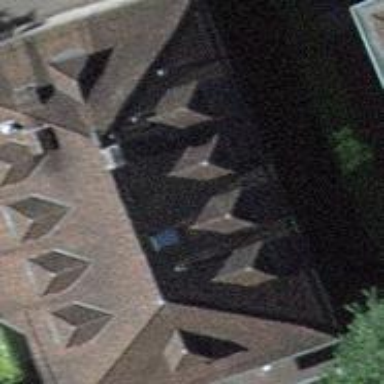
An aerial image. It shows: Building with hipped roof shape.